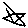
Label: star